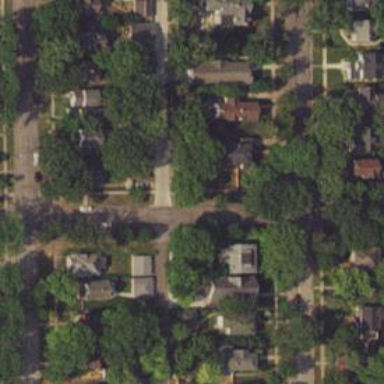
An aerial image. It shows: Alley classified as service road.